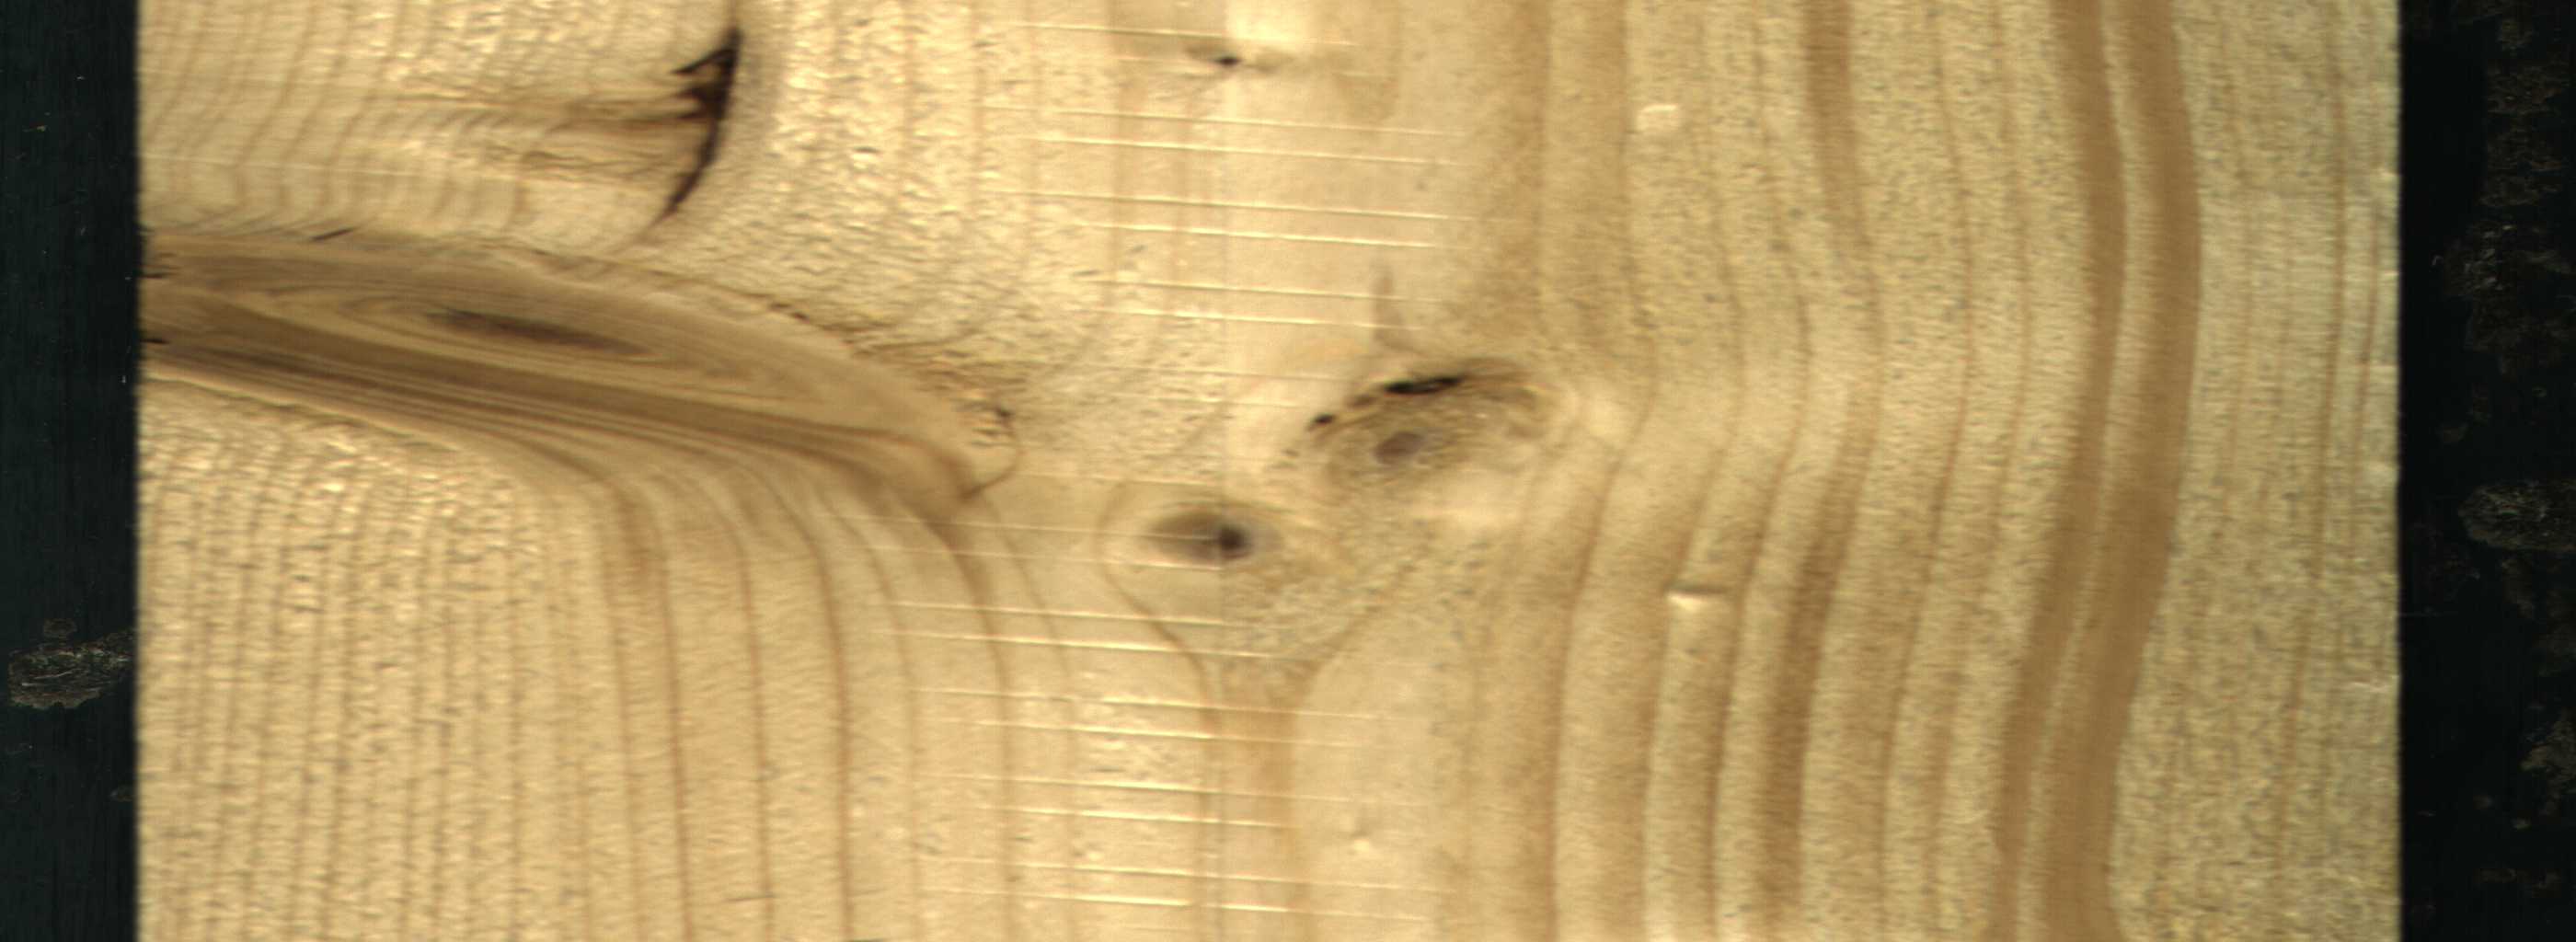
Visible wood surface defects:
Quartzity
Dead_Knot
Dead_Knot
Live_Knot
Live_Knot
Live_Knot
Live_Knot